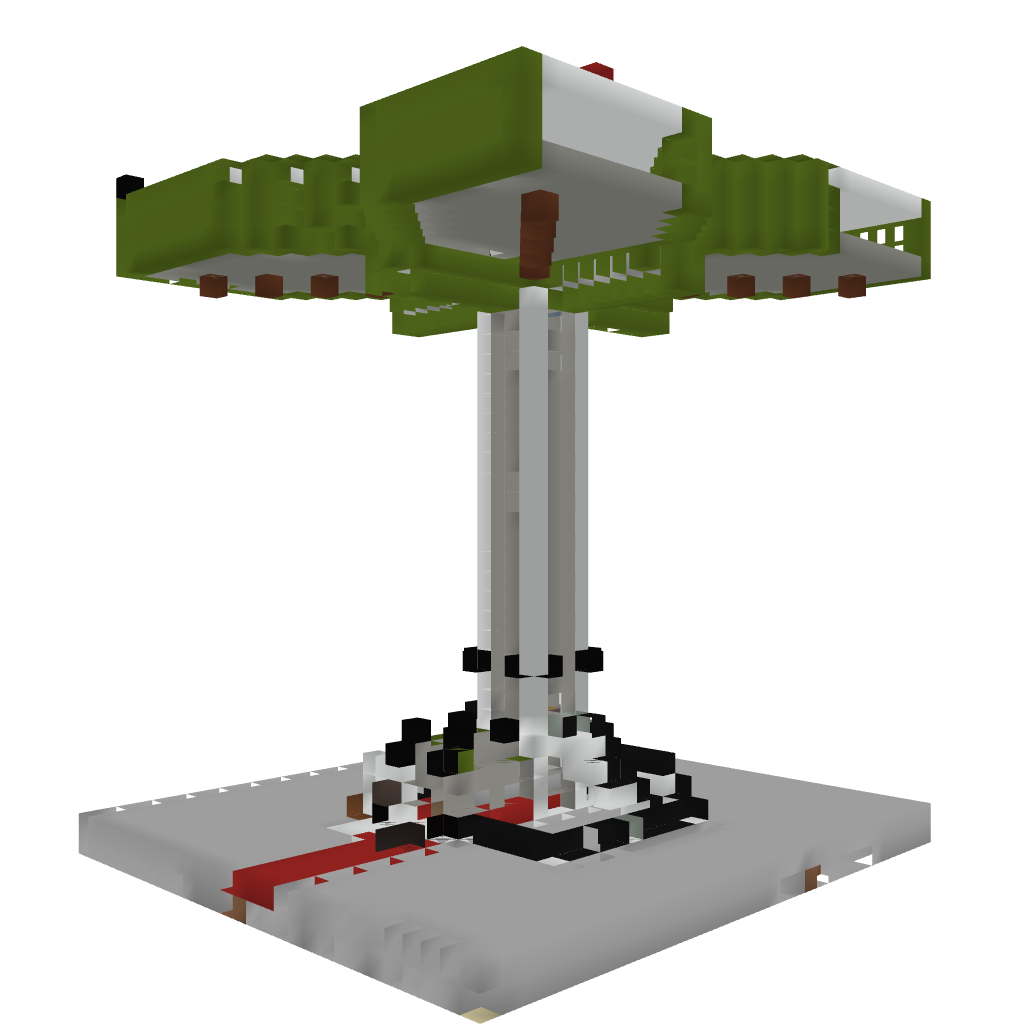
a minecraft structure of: Clover Grinder